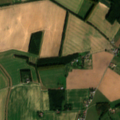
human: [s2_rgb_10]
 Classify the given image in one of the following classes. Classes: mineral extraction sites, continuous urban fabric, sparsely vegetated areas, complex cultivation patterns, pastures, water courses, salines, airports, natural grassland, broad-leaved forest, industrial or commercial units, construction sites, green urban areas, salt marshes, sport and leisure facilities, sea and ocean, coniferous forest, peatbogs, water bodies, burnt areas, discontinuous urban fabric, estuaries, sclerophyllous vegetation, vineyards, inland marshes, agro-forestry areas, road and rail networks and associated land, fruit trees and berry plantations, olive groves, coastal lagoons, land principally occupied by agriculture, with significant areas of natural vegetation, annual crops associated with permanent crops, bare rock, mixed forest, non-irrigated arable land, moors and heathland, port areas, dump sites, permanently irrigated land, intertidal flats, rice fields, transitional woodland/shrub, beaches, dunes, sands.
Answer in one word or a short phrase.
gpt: discontinuous urban fabric, non-irrigated arable land, complex cultivation patterns